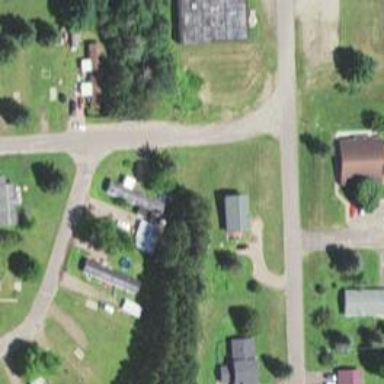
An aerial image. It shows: Residential road.